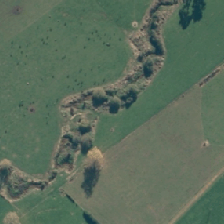
Land cover: shortrotation_cropland